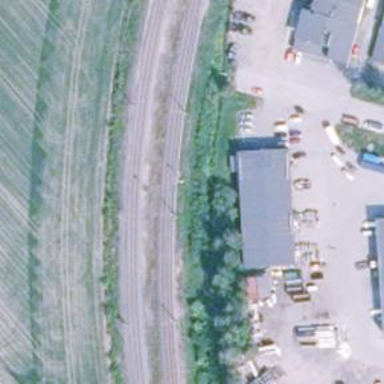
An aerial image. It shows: Railway signal.